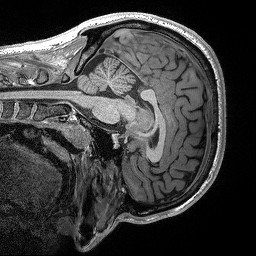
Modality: T1w
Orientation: sagittal
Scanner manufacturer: siemens
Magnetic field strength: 3 T
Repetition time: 2.3 s
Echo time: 0.00298 s